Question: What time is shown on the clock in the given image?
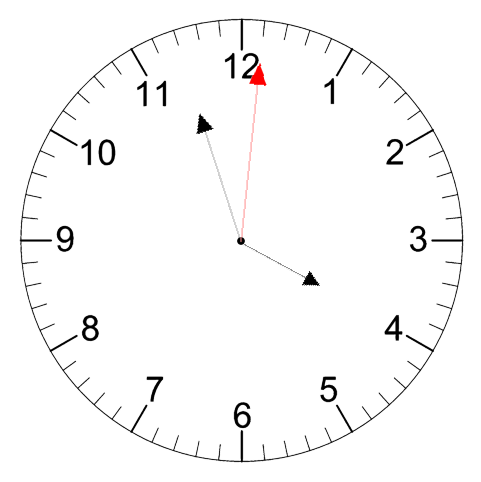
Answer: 03:57:01